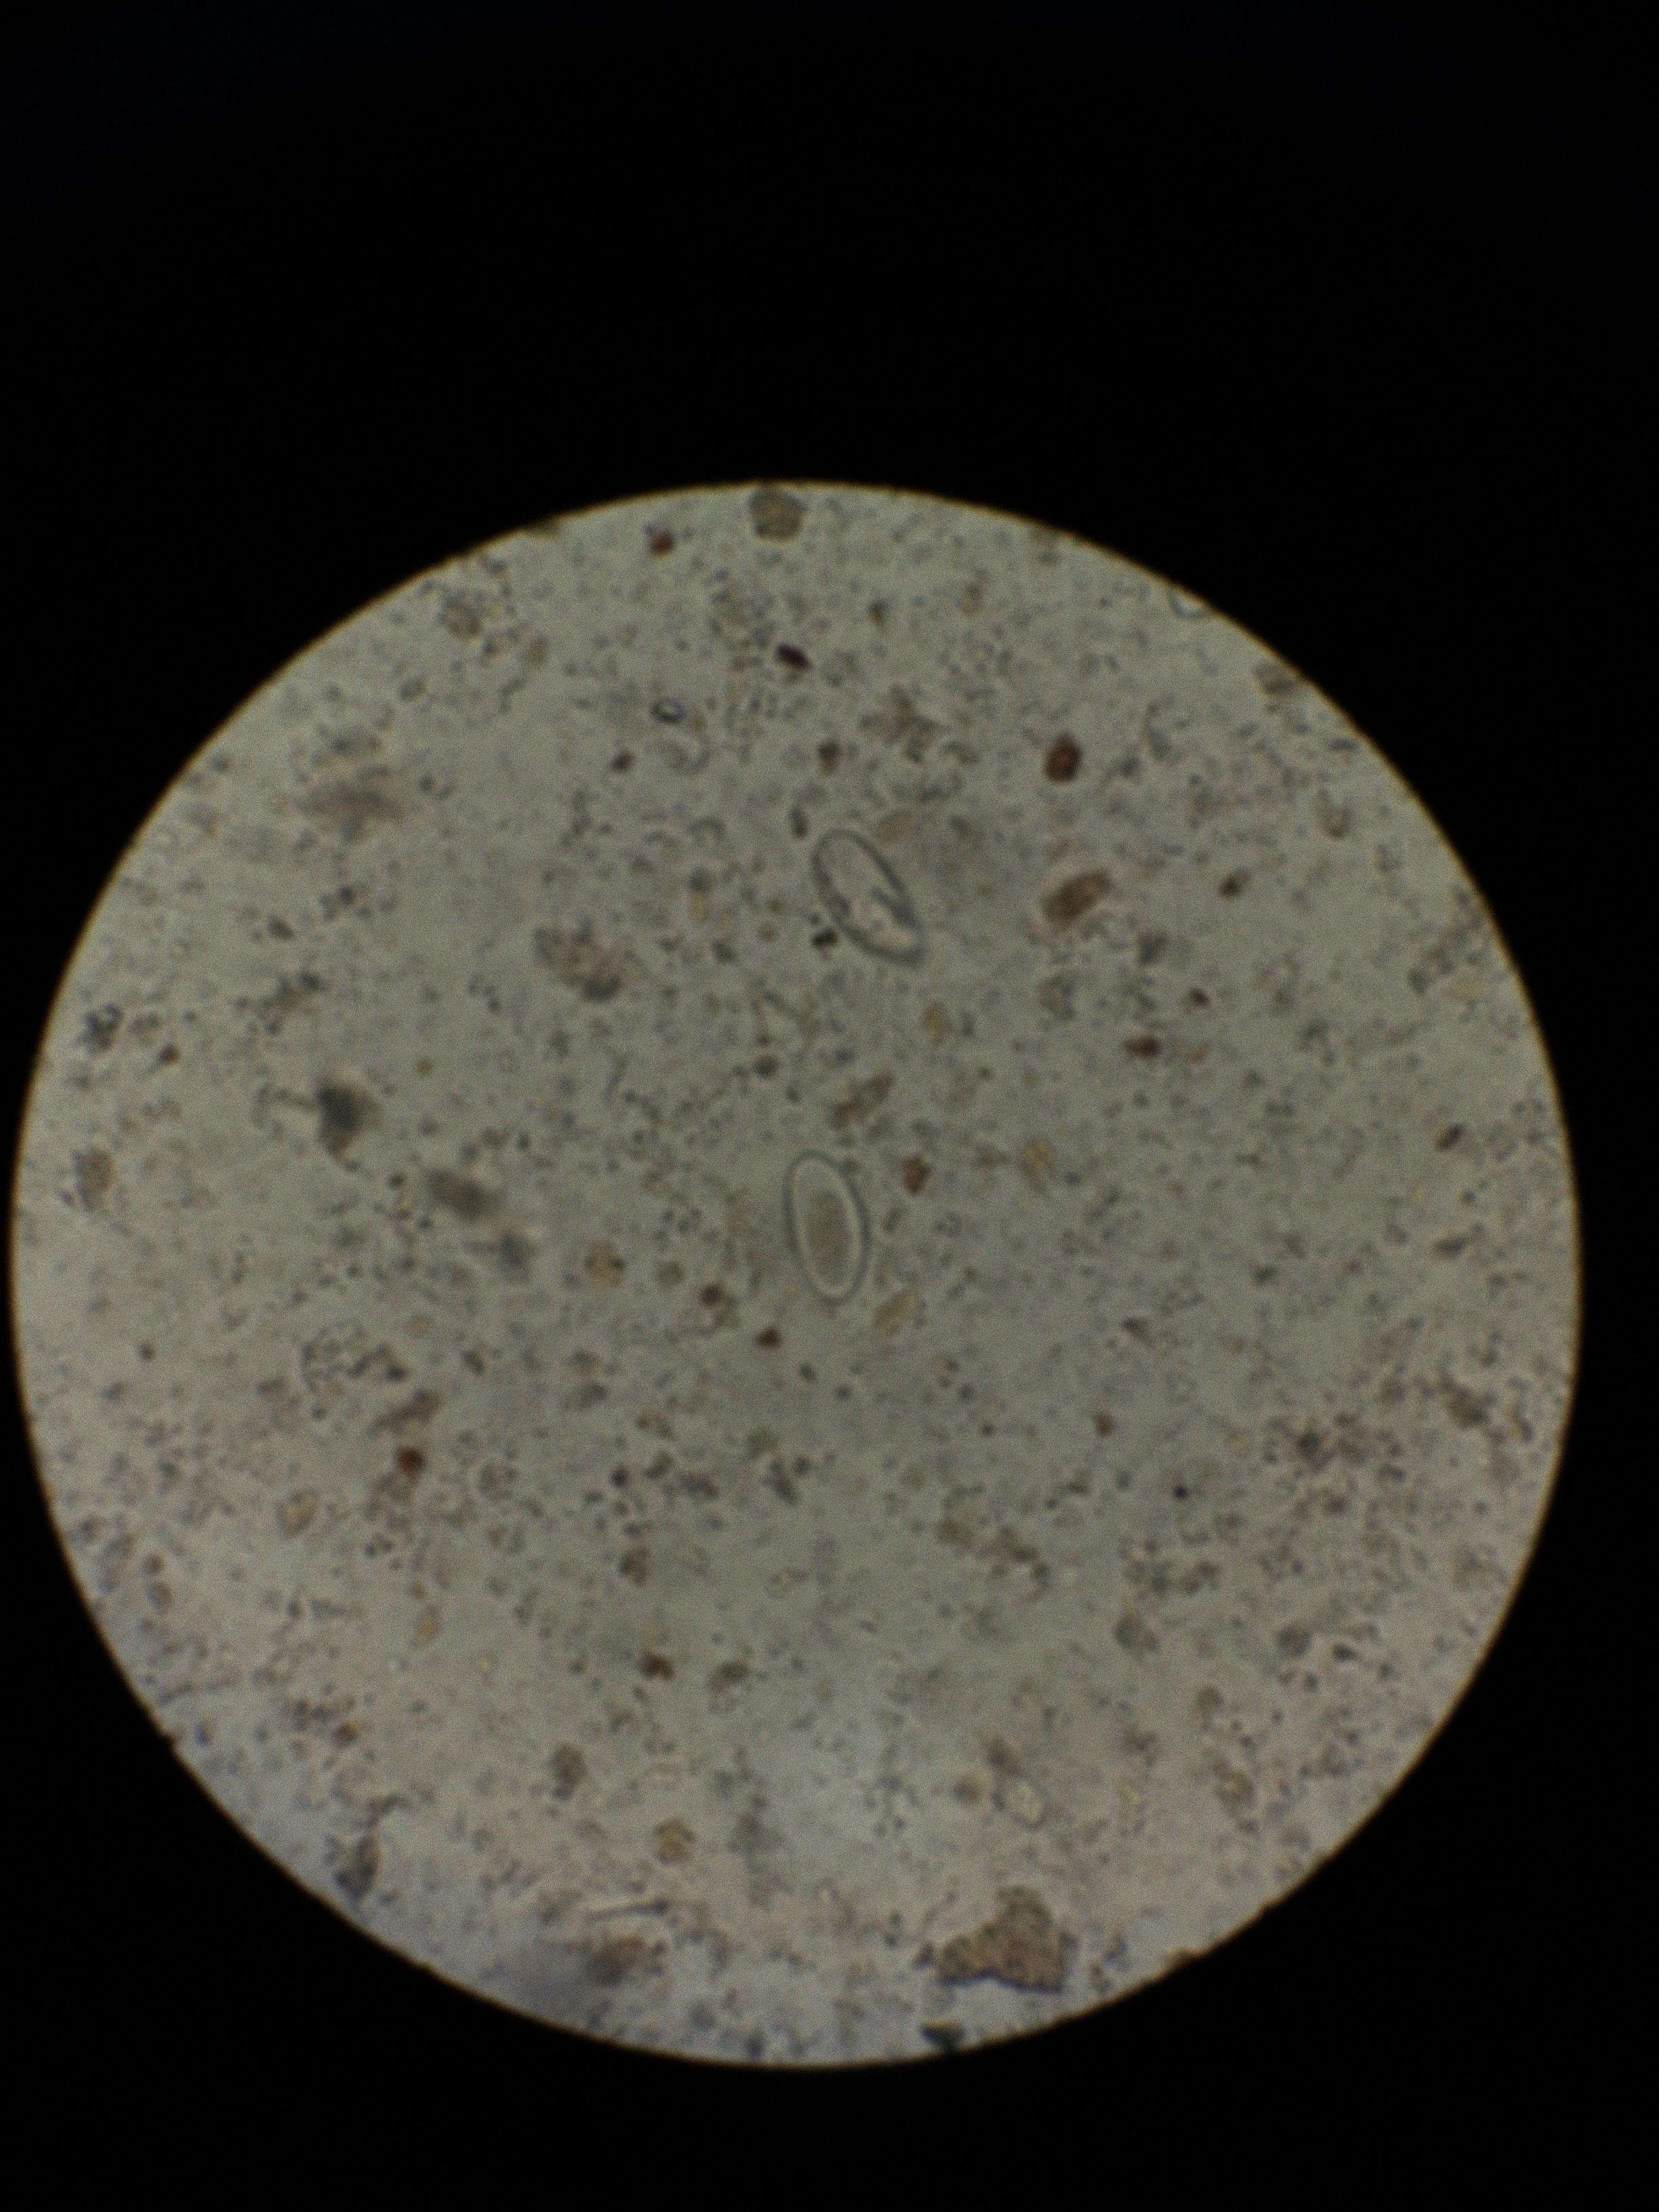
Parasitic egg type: Enterobius vermicularis